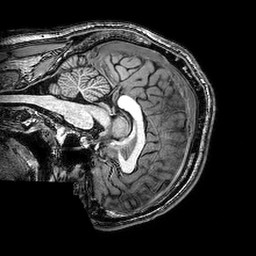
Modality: T1w
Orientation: sagittal
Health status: healthy
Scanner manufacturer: philips
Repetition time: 0.008178 s
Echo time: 0.00375 s